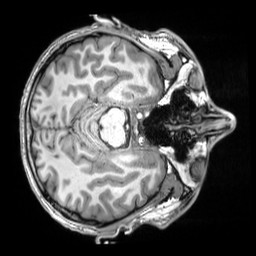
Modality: T1w
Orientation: axial
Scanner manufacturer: siemens
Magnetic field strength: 3 T
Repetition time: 2.5 s
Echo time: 0.00343 s